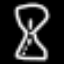
Label: hourglass